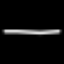
Label: line